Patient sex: M
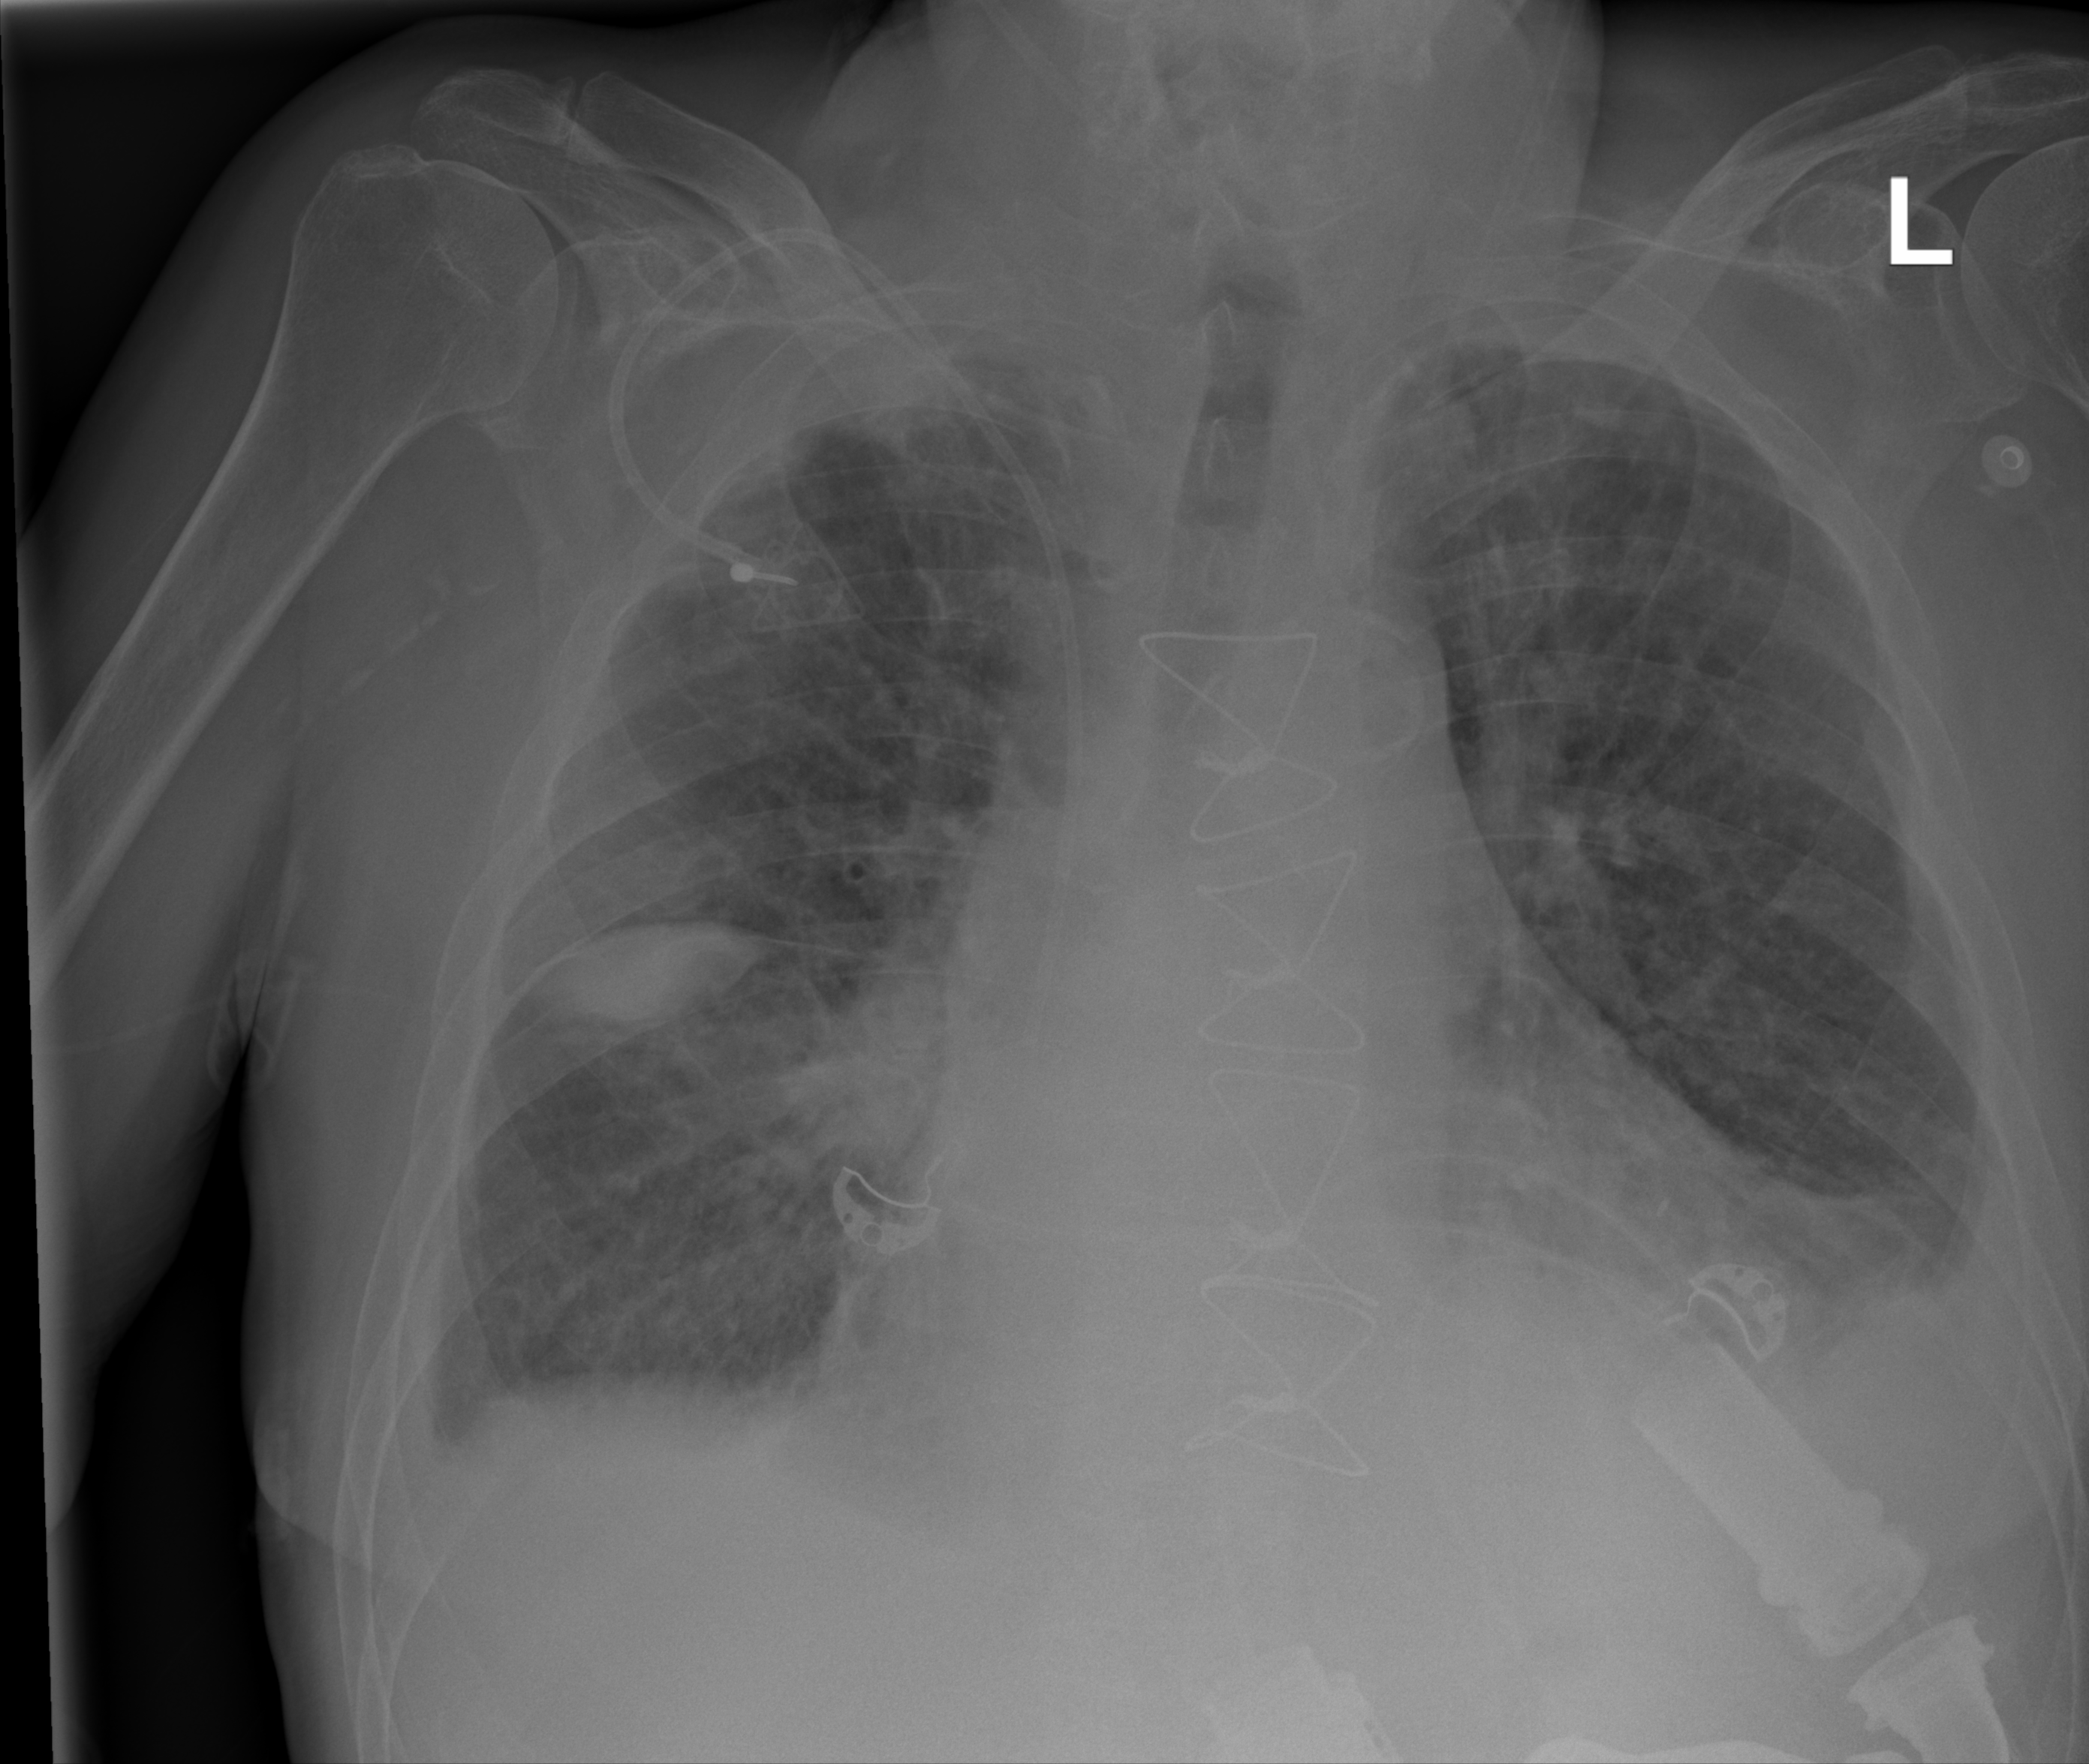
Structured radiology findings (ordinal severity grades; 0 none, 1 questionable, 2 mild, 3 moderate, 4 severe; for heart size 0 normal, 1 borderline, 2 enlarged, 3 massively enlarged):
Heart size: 2
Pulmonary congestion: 2
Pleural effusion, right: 2
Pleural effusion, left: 2
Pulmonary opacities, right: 2
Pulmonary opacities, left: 0
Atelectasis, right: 2
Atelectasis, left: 2